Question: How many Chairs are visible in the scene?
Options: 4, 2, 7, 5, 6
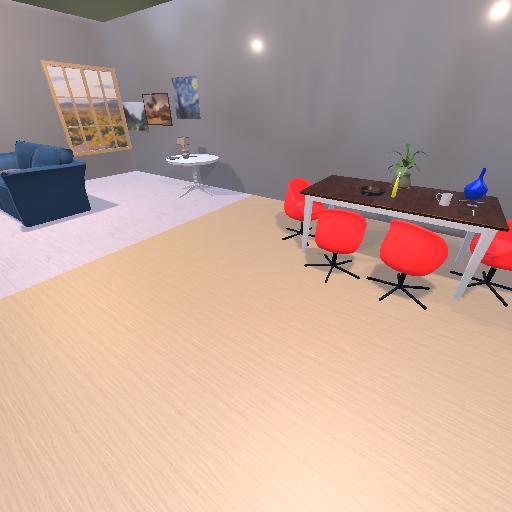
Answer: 4